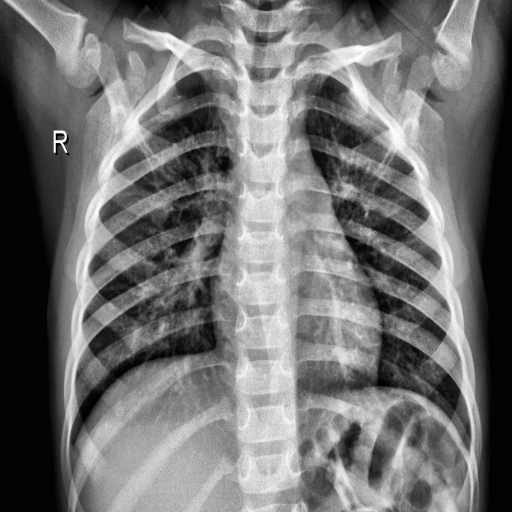
Finding: NORMAL